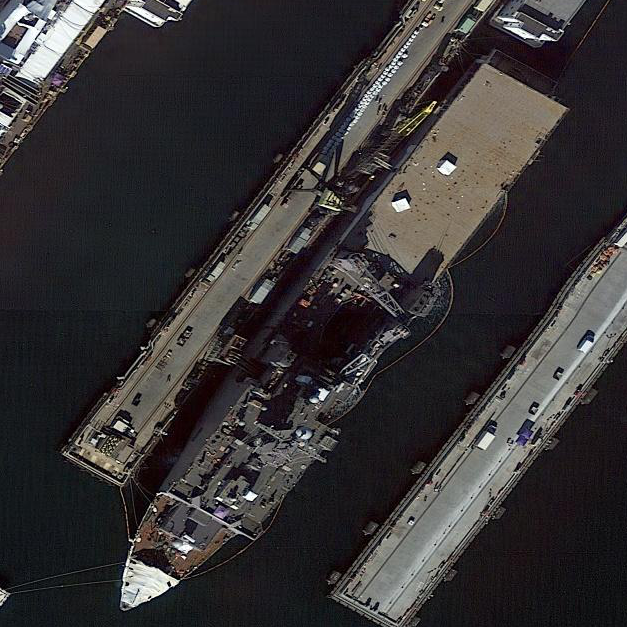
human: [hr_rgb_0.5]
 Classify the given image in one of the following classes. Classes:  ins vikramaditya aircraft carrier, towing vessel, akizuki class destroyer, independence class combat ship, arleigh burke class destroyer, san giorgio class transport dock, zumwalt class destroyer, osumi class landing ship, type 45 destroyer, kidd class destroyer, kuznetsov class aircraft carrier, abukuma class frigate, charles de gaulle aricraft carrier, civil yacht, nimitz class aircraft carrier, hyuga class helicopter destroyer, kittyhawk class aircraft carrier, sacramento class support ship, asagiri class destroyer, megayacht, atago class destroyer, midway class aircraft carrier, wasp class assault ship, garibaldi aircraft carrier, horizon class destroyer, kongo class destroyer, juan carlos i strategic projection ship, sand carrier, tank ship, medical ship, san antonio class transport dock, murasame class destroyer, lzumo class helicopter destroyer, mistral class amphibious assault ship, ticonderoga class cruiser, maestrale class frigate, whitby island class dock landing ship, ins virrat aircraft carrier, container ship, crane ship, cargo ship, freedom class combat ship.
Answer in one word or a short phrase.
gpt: Whitby Island class dock landing ship